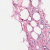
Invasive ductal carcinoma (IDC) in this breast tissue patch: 0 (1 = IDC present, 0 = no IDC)